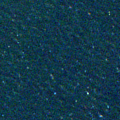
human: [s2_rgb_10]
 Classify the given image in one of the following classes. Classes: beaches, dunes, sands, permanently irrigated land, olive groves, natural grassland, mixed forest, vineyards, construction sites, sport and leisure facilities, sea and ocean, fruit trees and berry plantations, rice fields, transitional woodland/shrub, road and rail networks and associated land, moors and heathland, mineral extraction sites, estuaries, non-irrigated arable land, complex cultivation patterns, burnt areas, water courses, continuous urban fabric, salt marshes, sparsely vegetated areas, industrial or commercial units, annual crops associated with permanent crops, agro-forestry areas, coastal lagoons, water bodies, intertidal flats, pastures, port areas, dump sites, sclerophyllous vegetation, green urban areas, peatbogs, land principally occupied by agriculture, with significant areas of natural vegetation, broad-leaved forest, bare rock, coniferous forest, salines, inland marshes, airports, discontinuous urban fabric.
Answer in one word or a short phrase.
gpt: sea and ocean